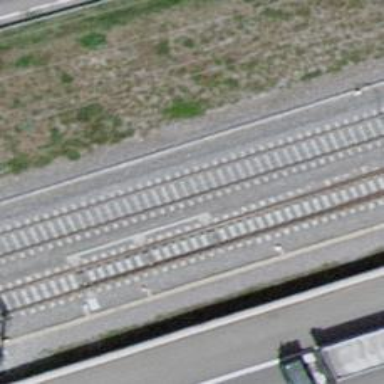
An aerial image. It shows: Railway switch.